Question: How can I open few projects in left work area in PhpStorm? I need to quick switch between projects.

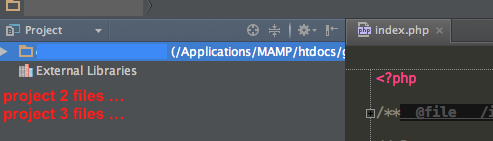
Answer: If you want to open more than one project in this way (and by this I mean so they have their own ), then currently it is not possible.
<URL> -- vote/star/comment to get notified on progress.
---
If you need to include files from those projects for reference purposes (to see how you have done it there, to copy some code from there etc) -- you can include them under "External Libraries" -- 'Settings | PHP | Include paths'. Files included this way are protected from modifications.
---
If you need to modify those files ... you can add them into actual project as Additional Content Root ('Settings | Directories| Add Content Root') -- such folders will be treated as part of the actual project with no separate settings.
---
Other than that -- (or whatever the shortcut is on your OS) to switch between different PhpStorm windows (each project is opened in separate window/frame).